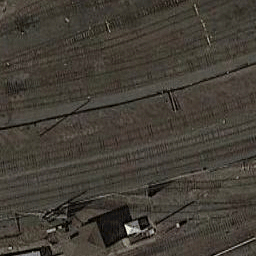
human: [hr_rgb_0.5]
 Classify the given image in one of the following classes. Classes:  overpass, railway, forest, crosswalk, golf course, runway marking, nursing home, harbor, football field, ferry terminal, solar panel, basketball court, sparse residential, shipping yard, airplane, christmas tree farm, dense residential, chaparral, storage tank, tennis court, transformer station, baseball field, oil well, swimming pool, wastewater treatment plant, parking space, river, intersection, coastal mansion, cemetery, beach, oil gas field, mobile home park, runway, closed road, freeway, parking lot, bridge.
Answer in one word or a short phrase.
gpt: railway